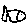
Label: fish